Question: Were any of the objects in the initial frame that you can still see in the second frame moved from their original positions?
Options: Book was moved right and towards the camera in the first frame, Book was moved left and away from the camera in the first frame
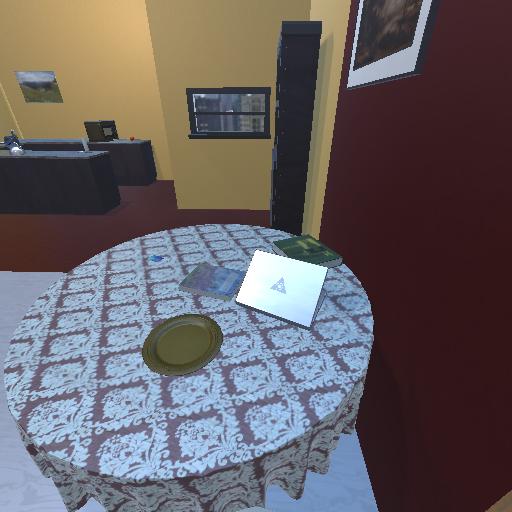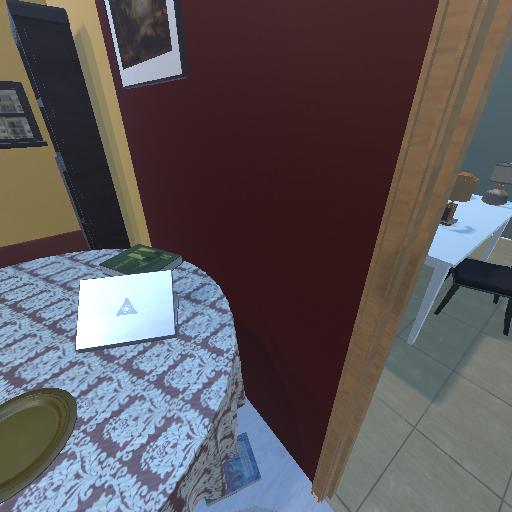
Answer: Book was moved right and towards the camera in the first frame